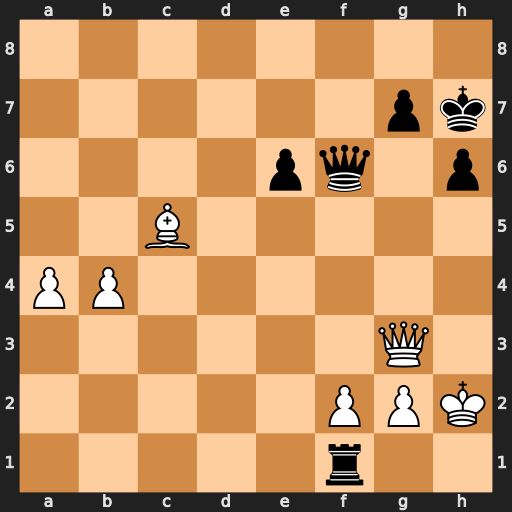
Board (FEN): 8/6pk/4pq1p/2B5/PP6/6Q1/5PPK/5r2
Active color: w
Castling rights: -
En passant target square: -
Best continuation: Qd3+ Kg8 Qxf1